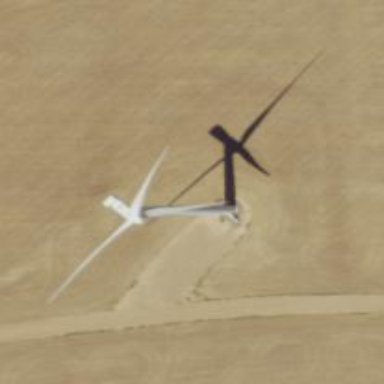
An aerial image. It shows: Wind turbine generator that utilizes wind as its source for generating electricity. It is of the horizontal axis type.